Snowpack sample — Loveland Pass, Silver Plume, Colorado, USA (1/12/25, 11:40 AM MST)
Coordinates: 39.66, -105.88
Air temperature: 7 °F
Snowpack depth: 140 cm
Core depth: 10 cm
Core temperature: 41 °F
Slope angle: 11°, slope face: 30°
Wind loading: high
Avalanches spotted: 2
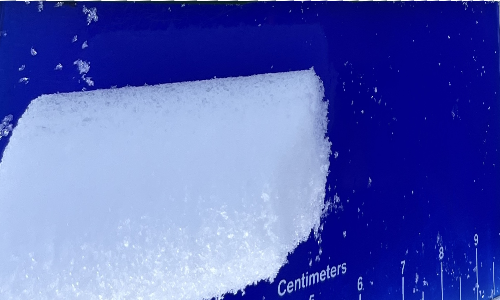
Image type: core
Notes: Pilot using slightly modified coring method that took too large segment for snow profile picturing, advised not to use in higher level models. Two avalanche on south face nearby, partially cloudy with light snow in the last 24 hours. Lots of wind loading on eastern features.